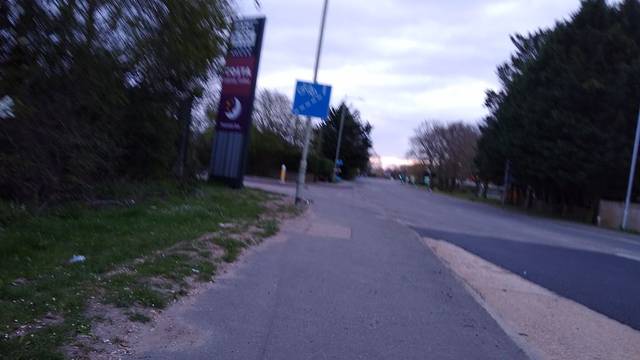
Region: United Kingdom
Coordinates: 51.436, -0.8952